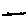
Label: line